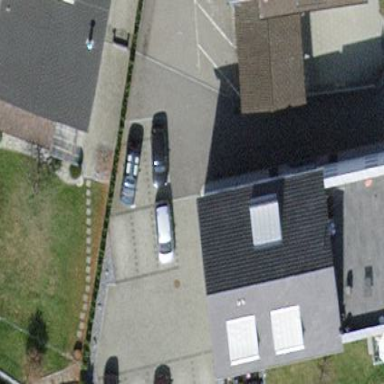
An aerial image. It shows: Image showing building with apartments.